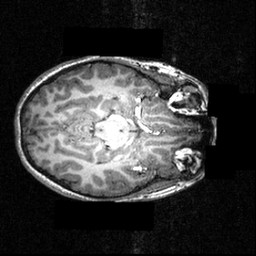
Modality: T1w
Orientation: axial
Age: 12
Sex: female
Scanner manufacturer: siemens
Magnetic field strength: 3.951 T
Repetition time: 1.5 s
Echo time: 0.00335 s